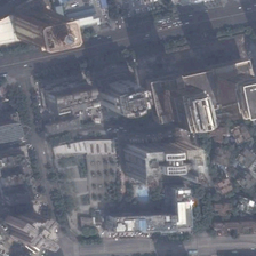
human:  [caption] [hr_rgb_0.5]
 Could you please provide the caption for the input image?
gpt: The advertisement in the square block is surrounded by trees.

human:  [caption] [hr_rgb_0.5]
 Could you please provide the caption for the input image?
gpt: Advertisements around the square are surrounded by trees.

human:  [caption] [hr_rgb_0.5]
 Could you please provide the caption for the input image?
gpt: Compact high-rise buildings are surrounded by streets surrounded by trees.

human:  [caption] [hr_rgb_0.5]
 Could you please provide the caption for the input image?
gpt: it is a prosperous commercial area with bustling roads .

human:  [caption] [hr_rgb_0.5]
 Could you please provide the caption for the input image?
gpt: The compact skyscrapers are surrounded by trees and streets.